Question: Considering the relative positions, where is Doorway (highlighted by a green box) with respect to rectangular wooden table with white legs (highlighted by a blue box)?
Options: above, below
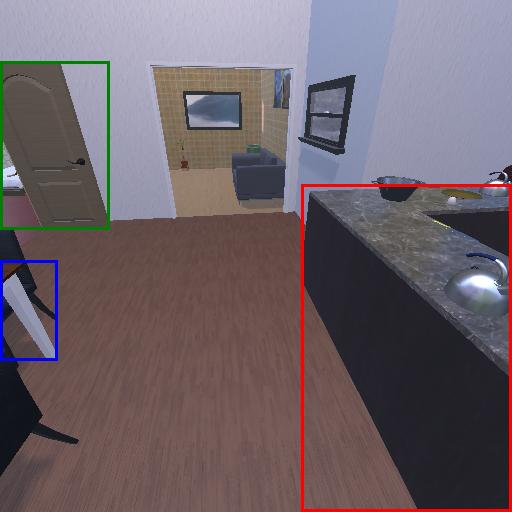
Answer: above